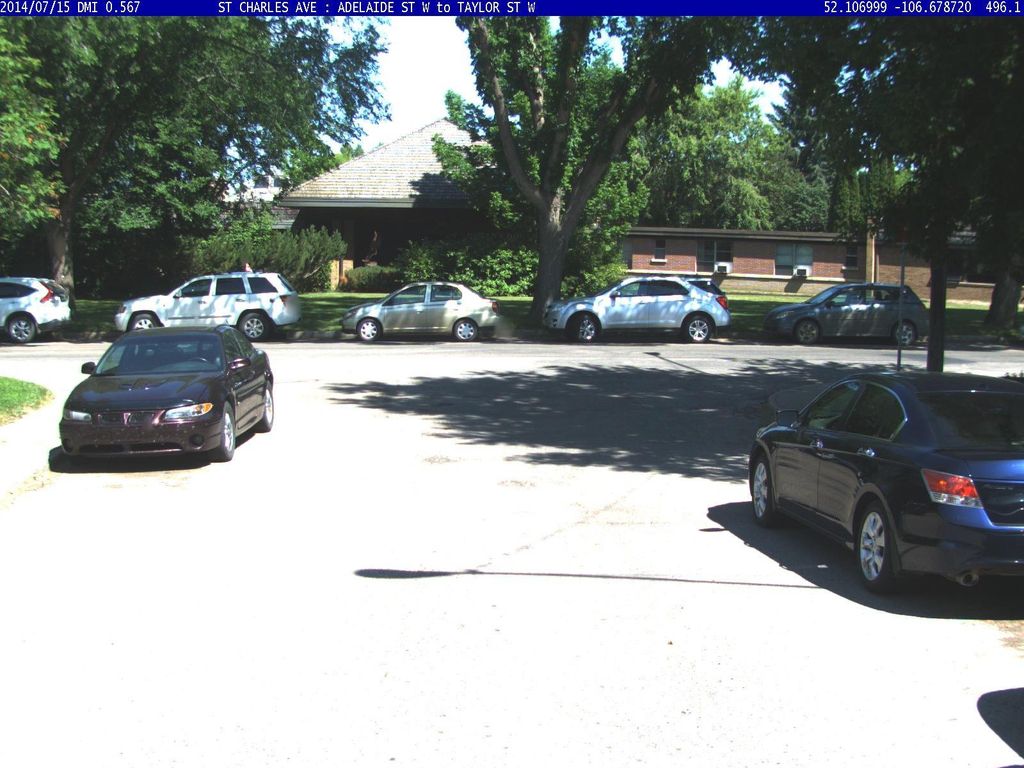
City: saskatoon